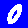
Digit: 0